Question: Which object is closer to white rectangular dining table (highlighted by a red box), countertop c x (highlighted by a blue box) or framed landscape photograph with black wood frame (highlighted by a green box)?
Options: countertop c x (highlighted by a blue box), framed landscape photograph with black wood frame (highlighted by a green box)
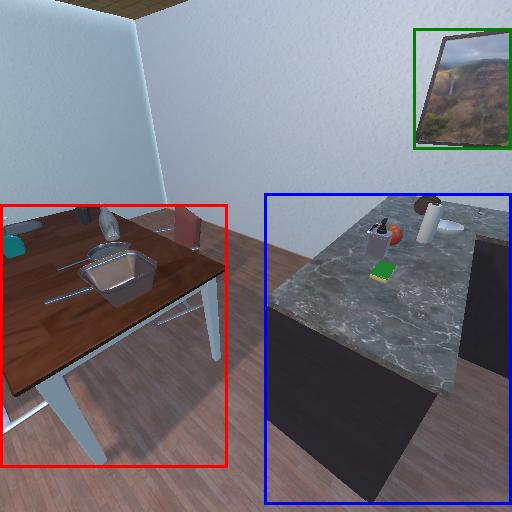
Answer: countertop c x (highlighted by a blue box)